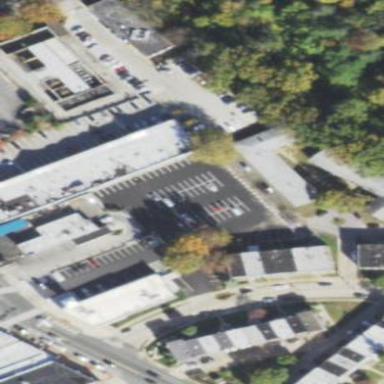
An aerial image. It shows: Commercial building.